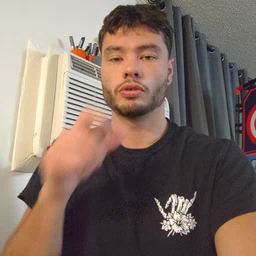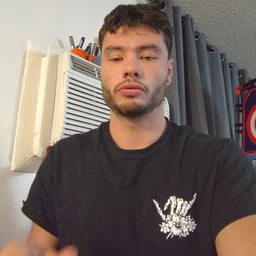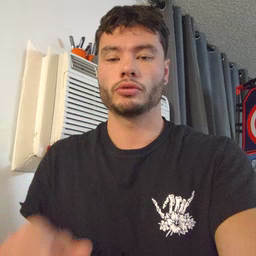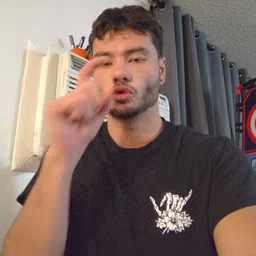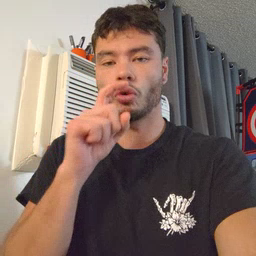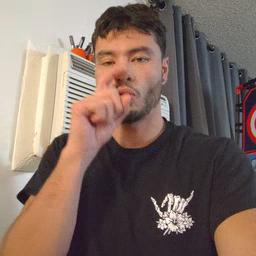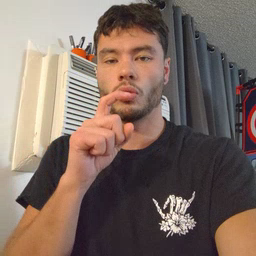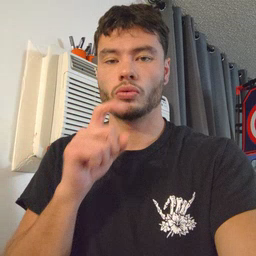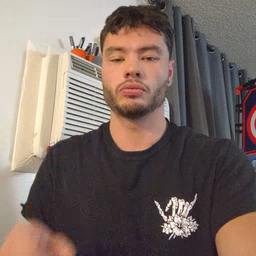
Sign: doll